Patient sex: M
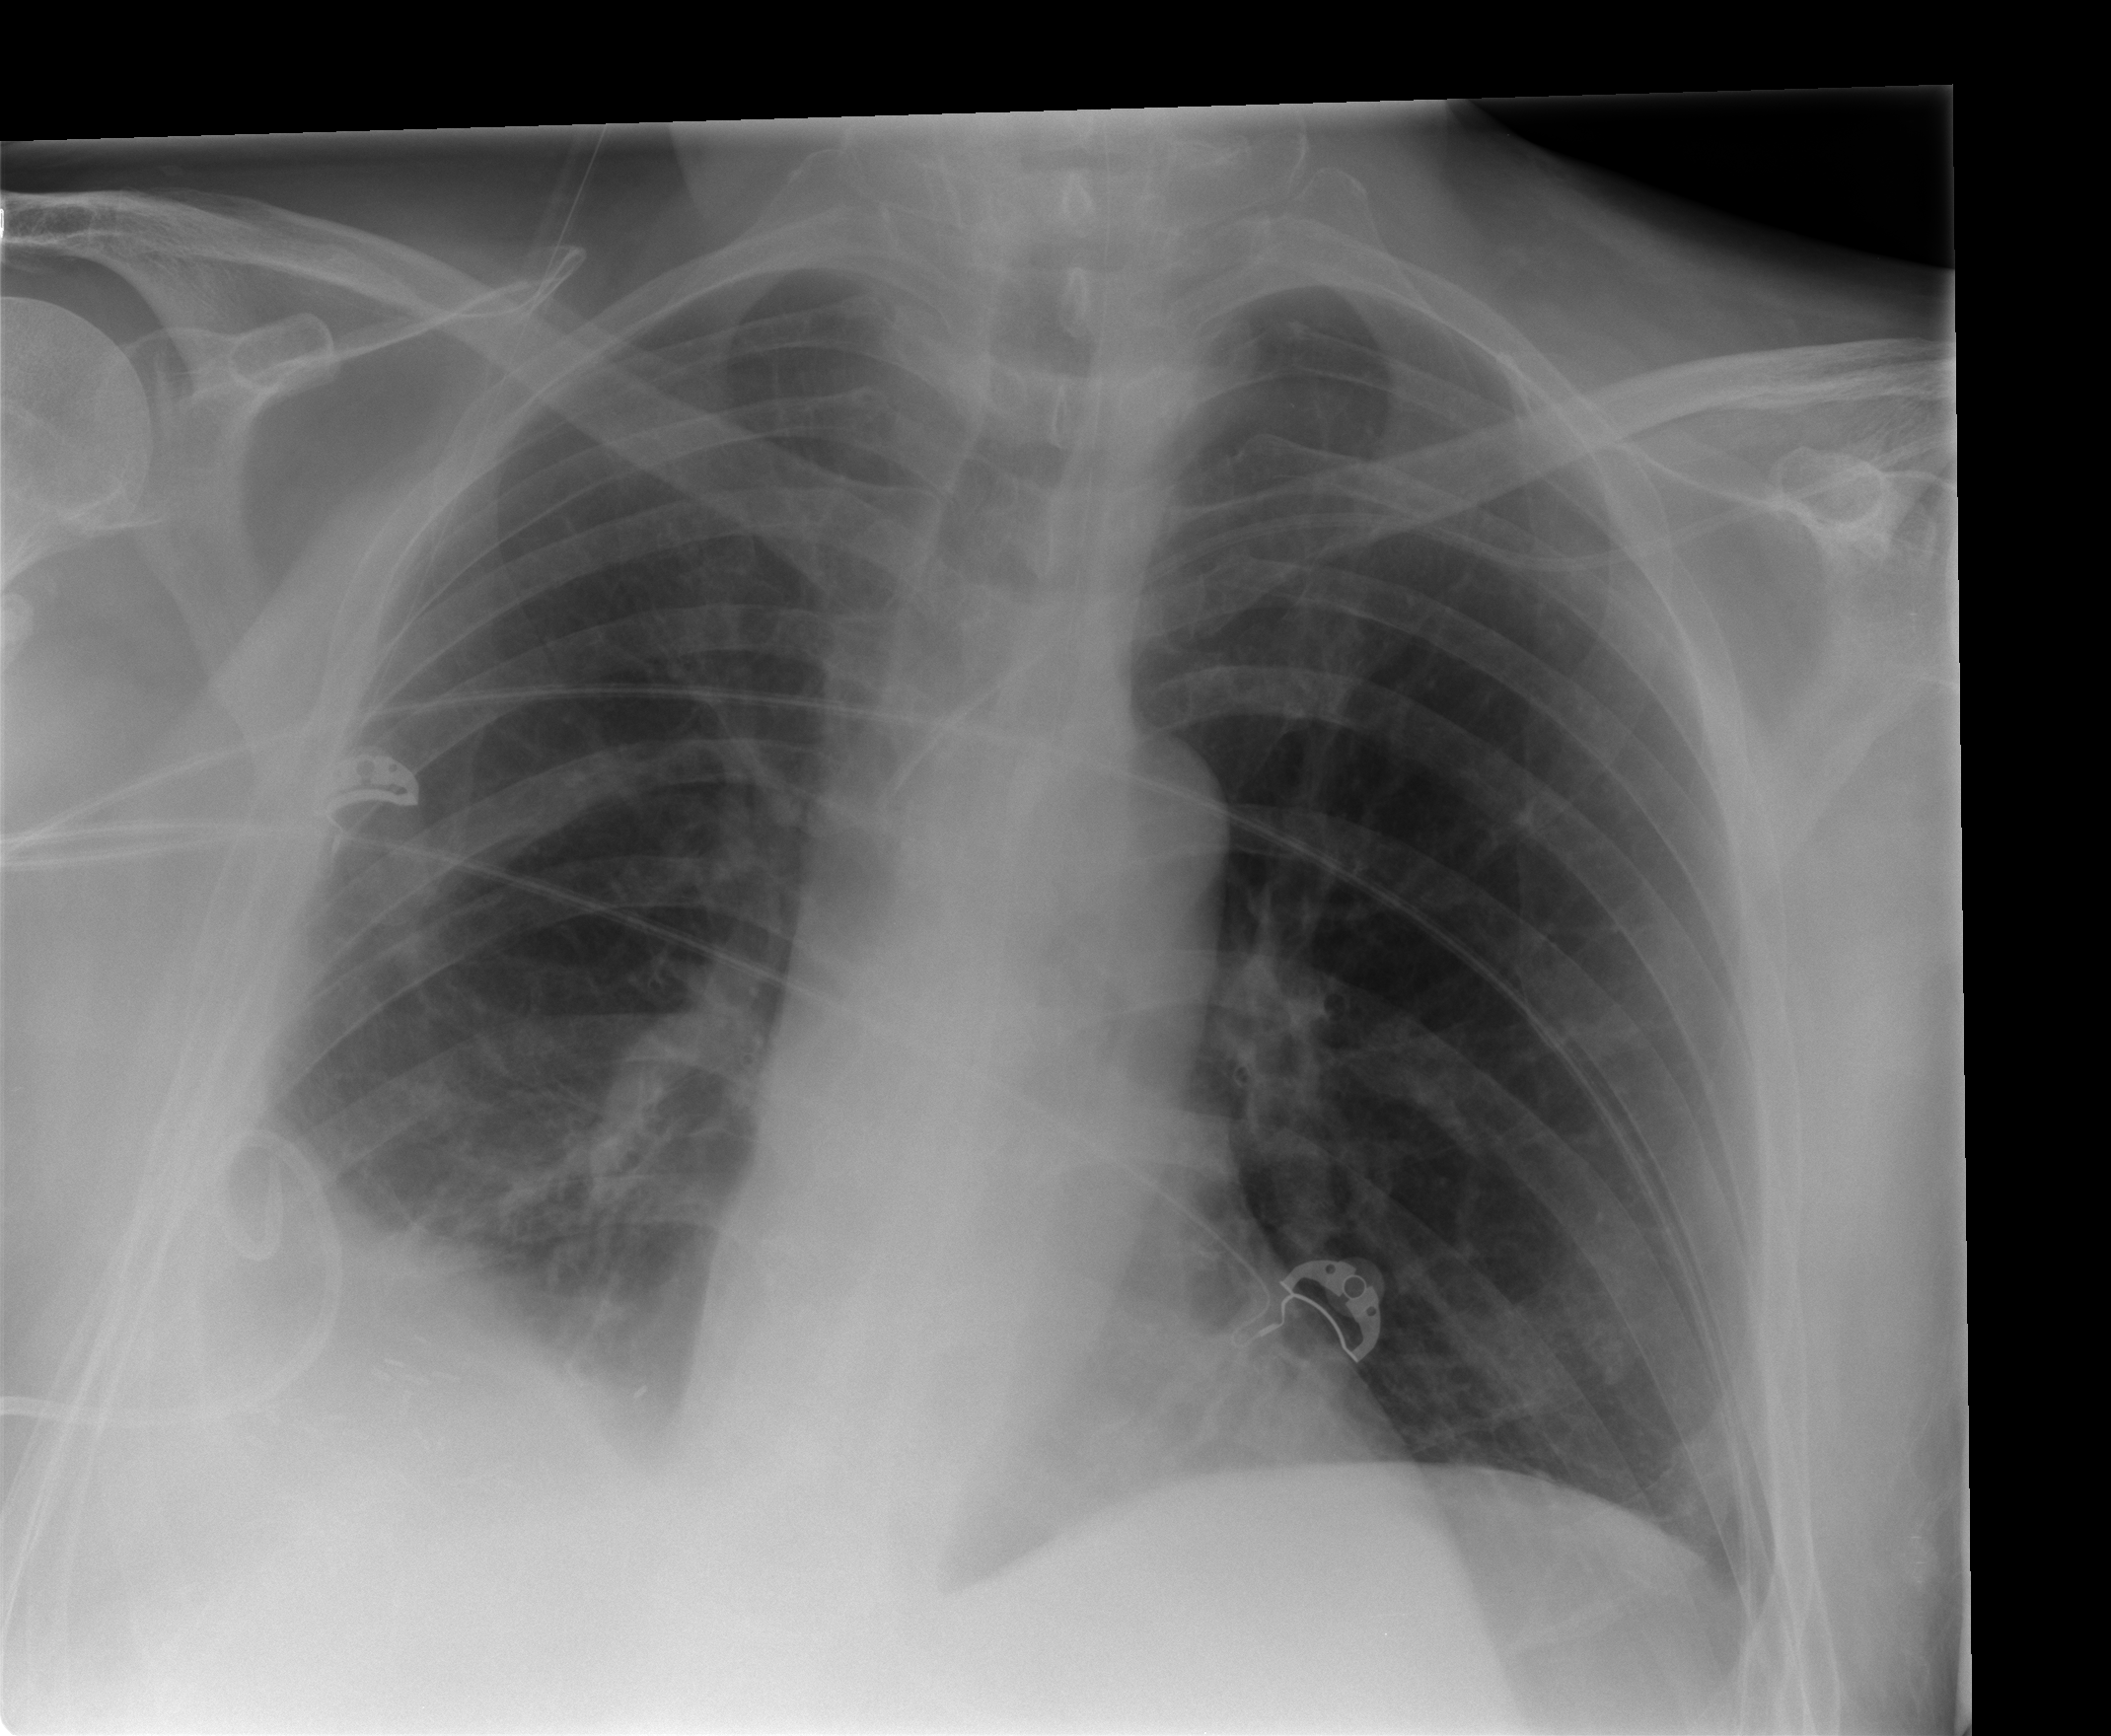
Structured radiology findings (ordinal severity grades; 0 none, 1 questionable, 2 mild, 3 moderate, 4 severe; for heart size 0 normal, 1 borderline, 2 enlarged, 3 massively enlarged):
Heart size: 0
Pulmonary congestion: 0
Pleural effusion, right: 2
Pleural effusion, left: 0
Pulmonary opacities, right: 0
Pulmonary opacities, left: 0
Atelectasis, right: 2
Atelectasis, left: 0